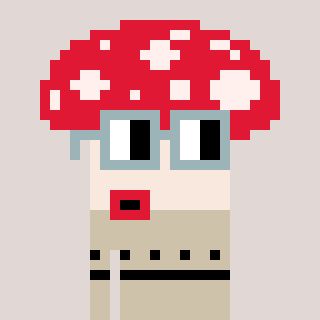
a pixel art character with square dark gray glasses, a mushroom-shaped head and a bege-colored body on a warm background